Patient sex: M
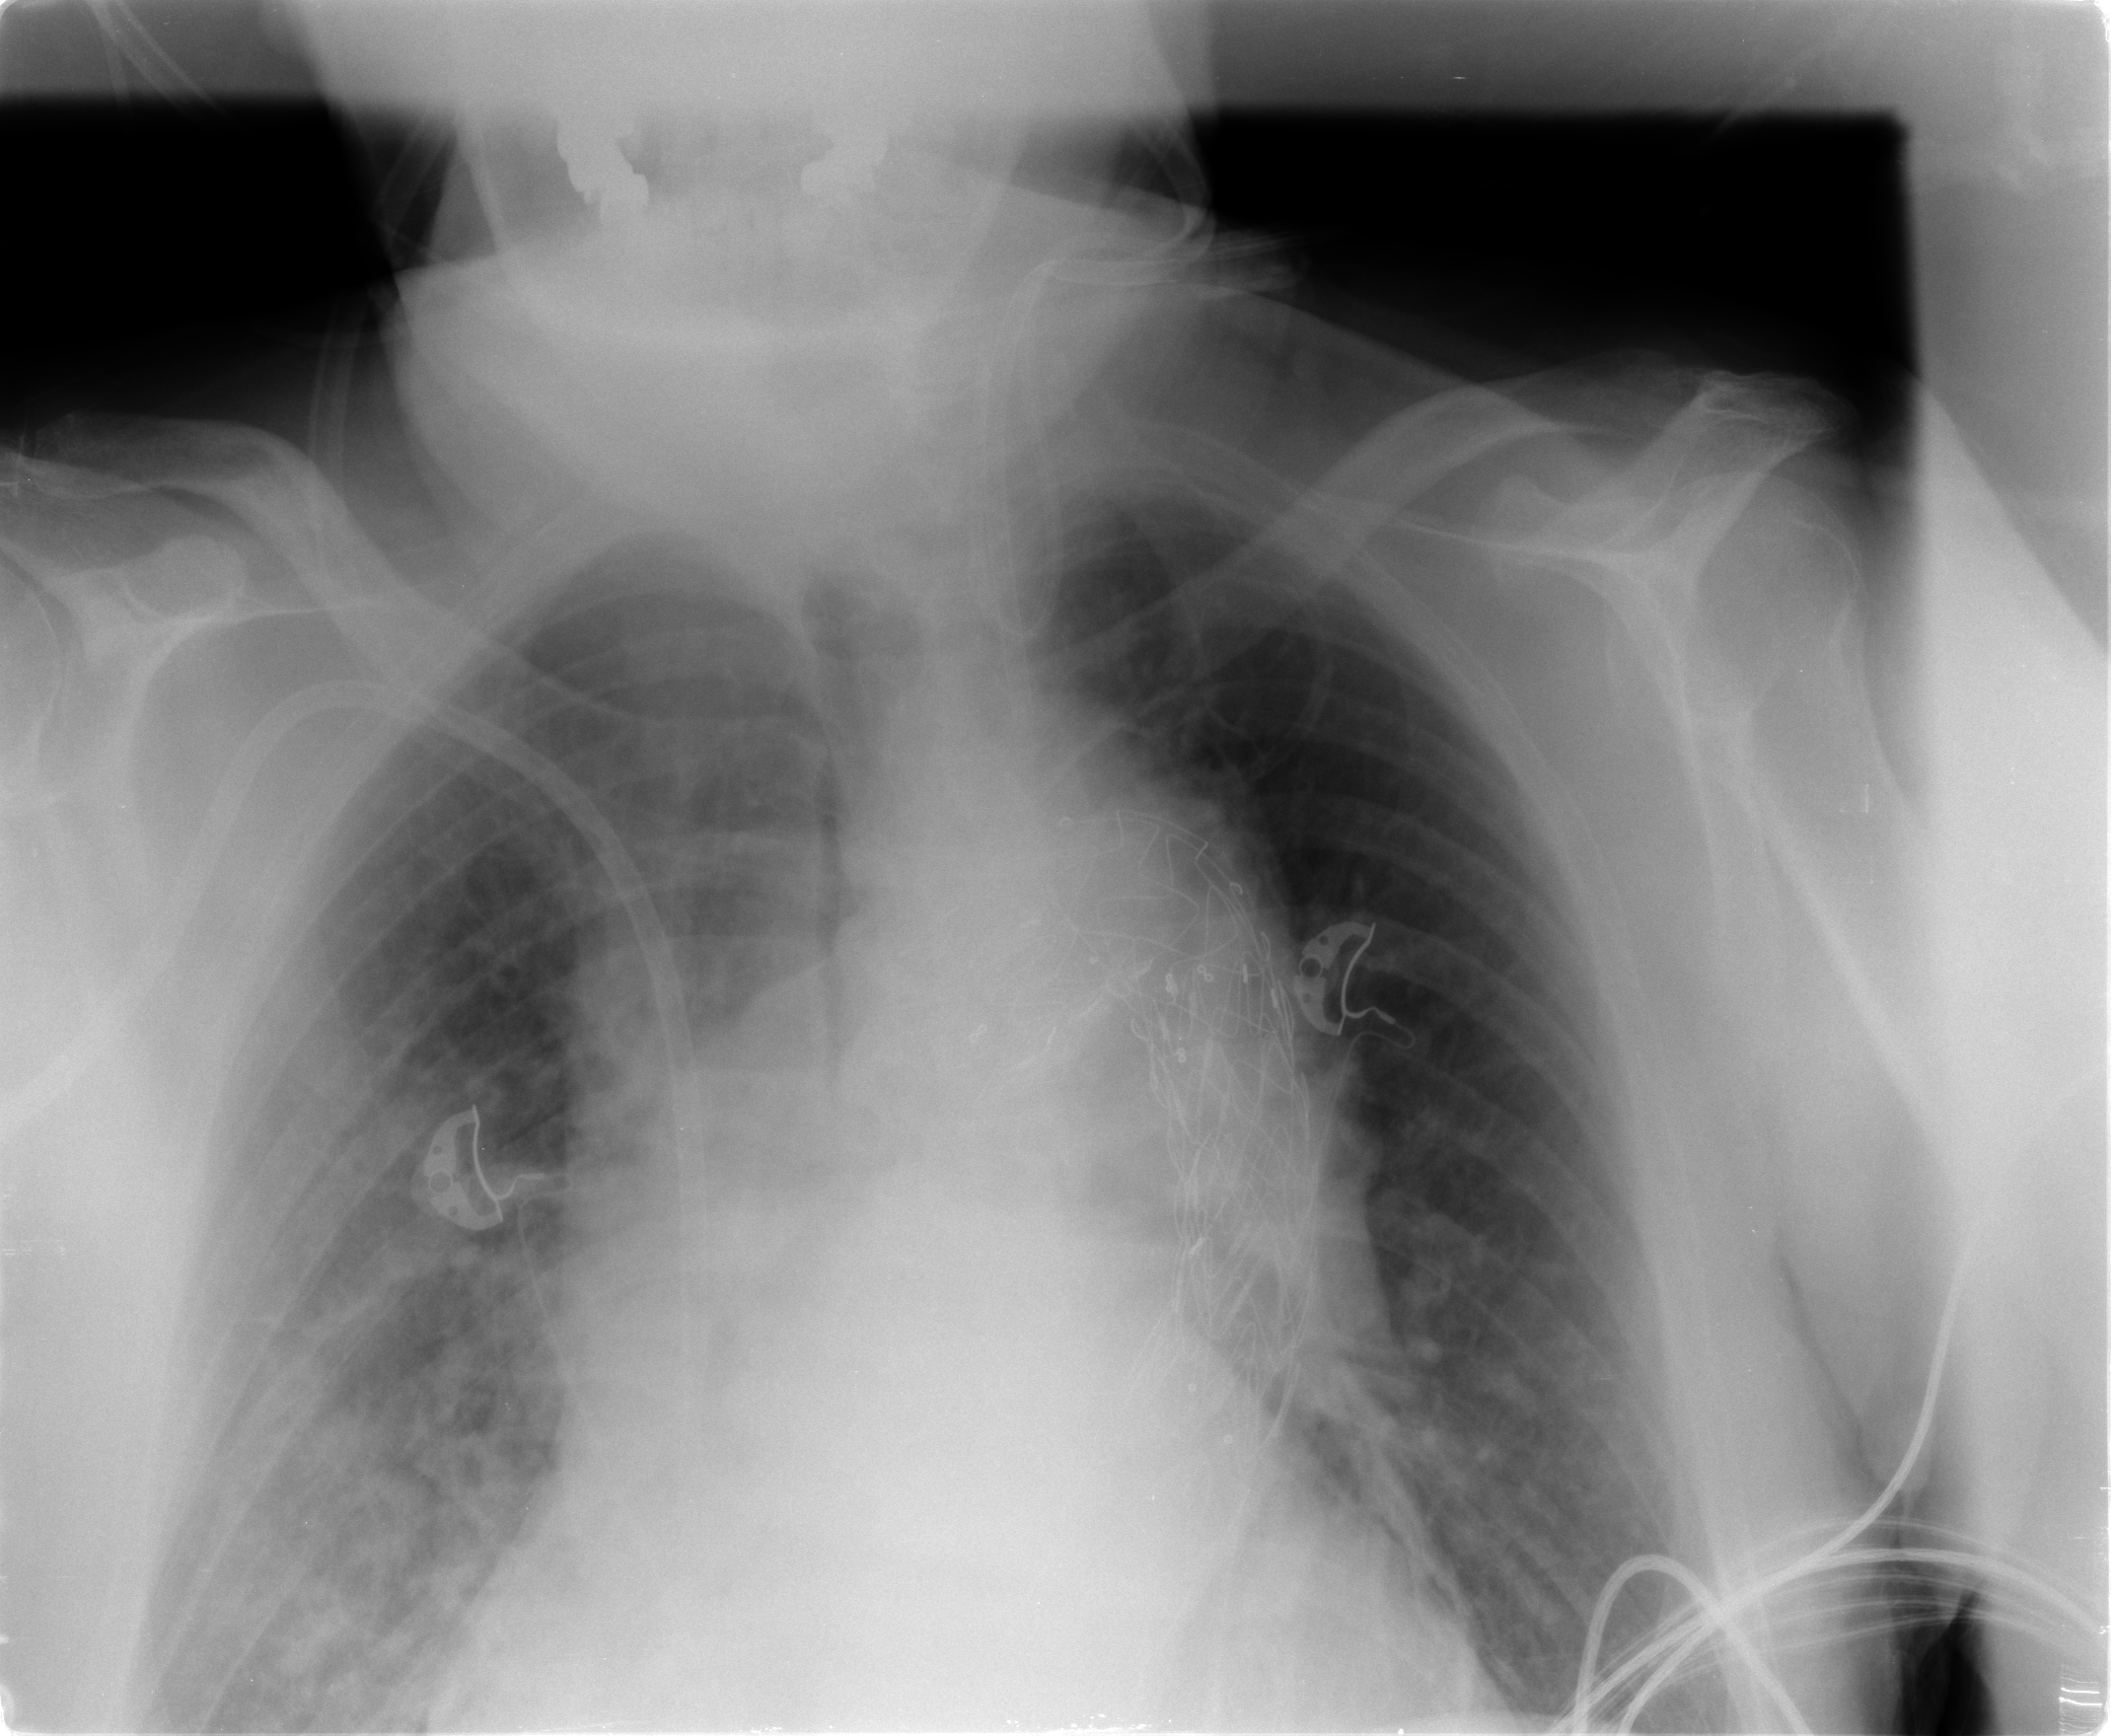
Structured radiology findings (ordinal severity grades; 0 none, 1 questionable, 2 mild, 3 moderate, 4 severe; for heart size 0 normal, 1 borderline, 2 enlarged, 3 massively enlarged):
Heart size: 2
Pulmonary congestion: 2
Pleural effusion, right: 0
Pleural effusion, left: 0
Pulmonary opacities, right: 3
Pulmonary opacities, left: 0
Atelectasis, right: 2
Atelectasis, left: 0